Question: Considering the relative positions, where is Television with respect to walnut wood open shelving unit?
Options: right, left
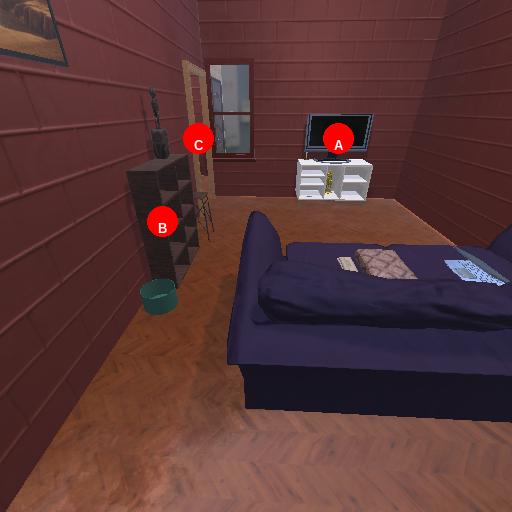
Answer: right